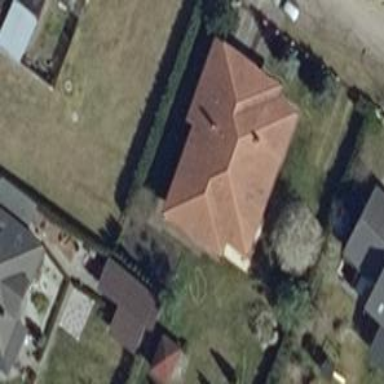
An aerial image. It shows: Residential building.